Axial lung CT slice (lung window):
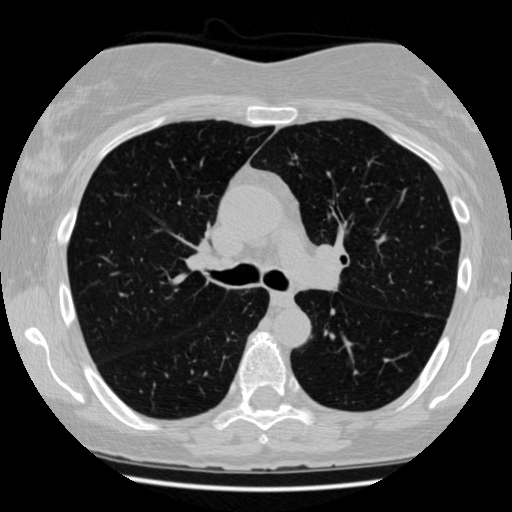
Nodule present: no